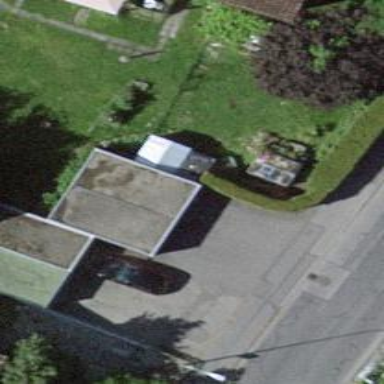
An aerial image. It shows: Shed.